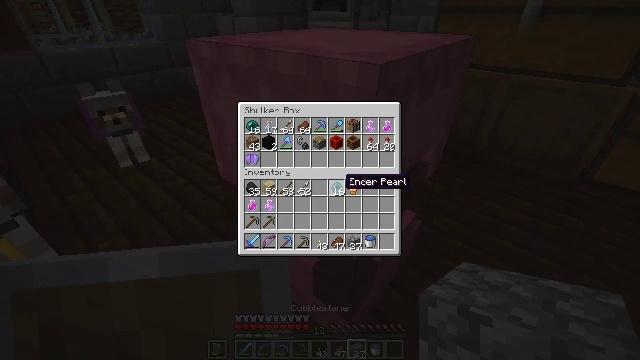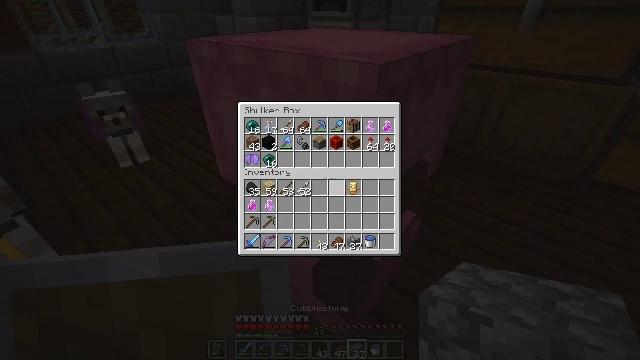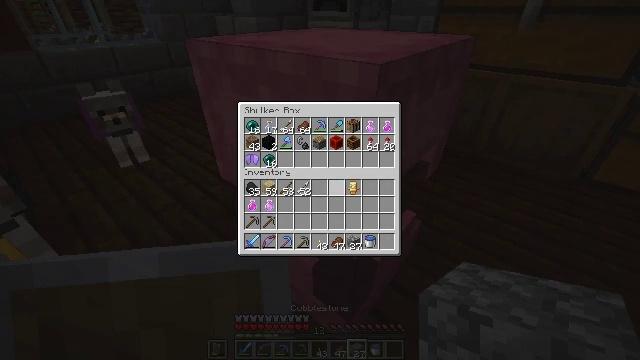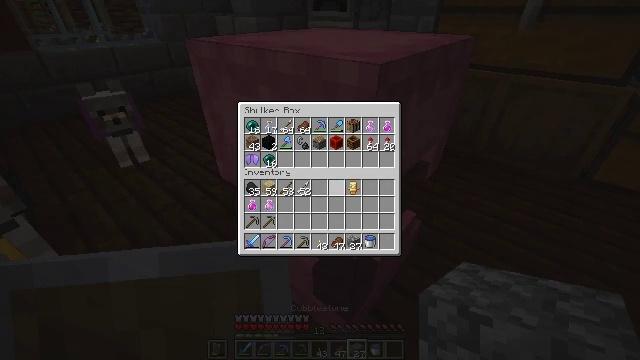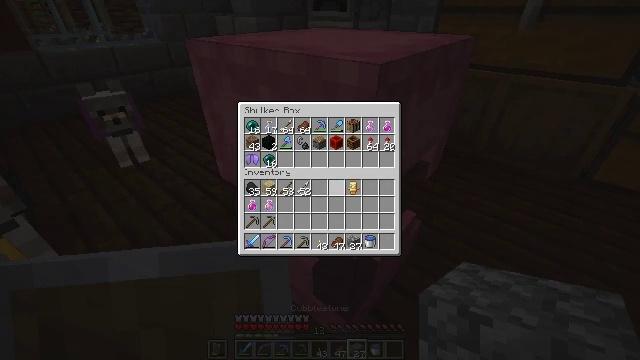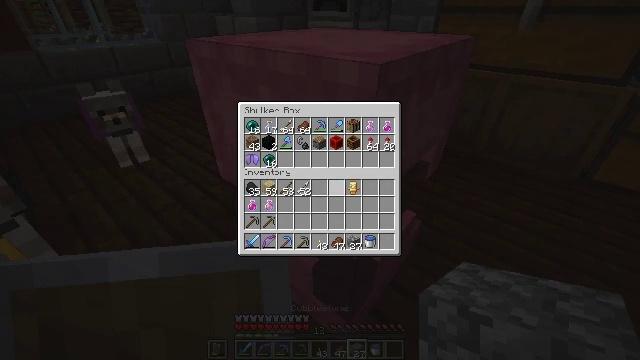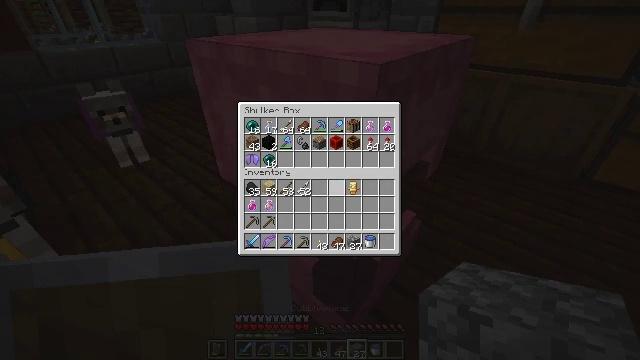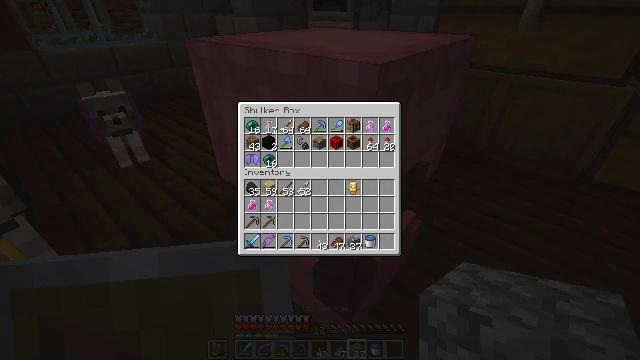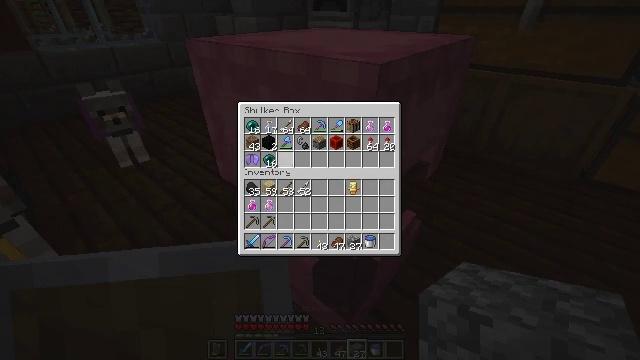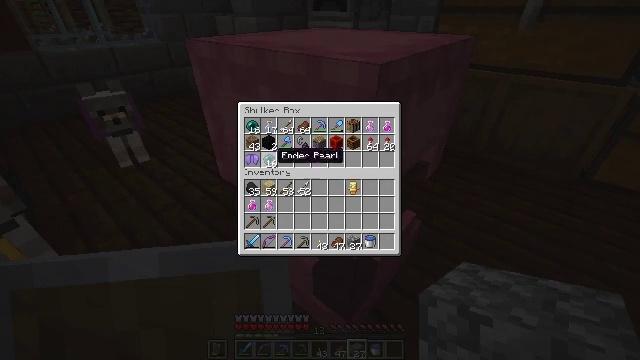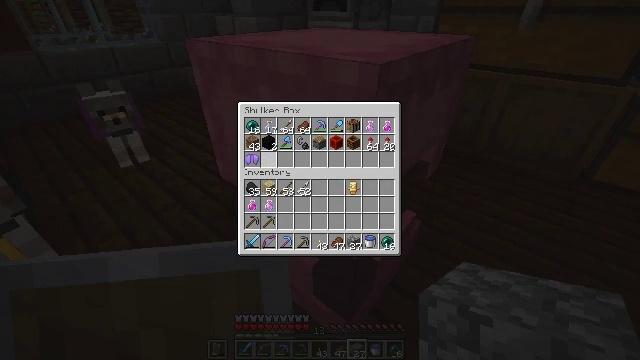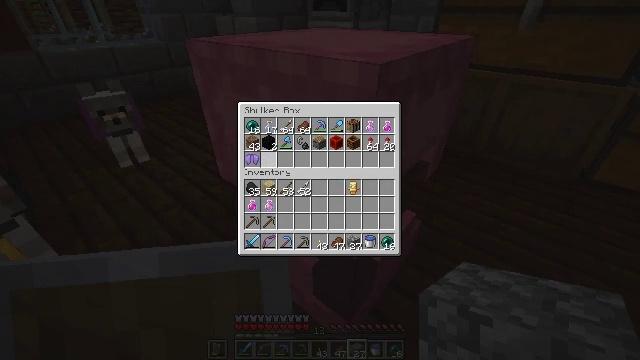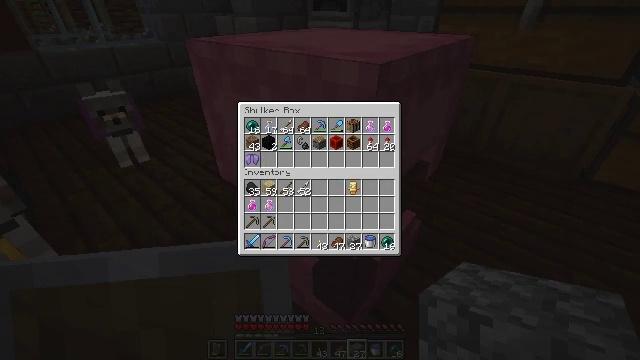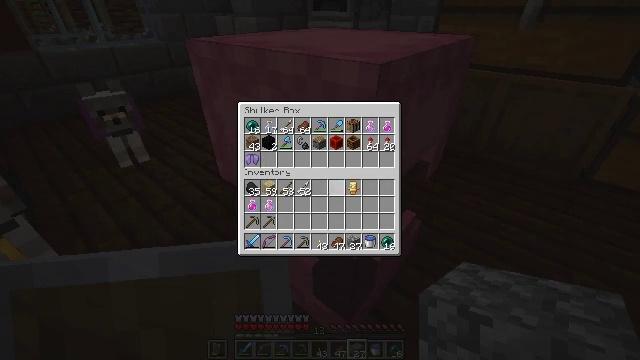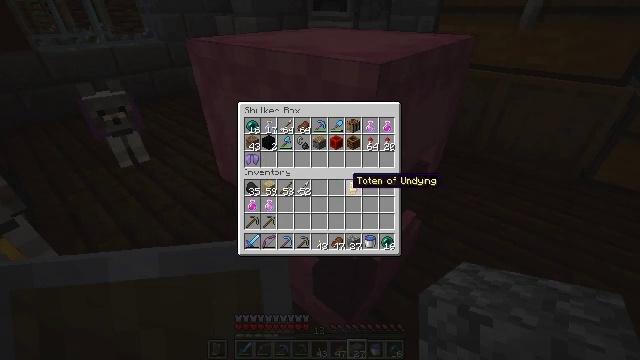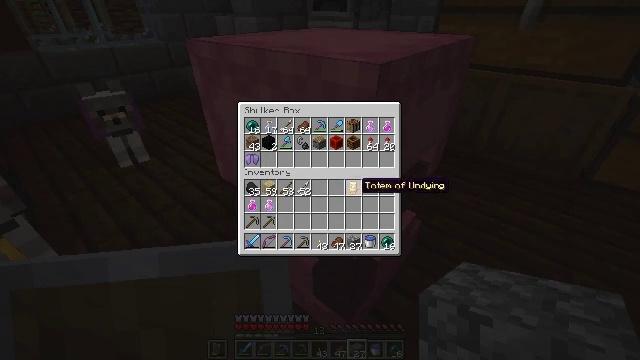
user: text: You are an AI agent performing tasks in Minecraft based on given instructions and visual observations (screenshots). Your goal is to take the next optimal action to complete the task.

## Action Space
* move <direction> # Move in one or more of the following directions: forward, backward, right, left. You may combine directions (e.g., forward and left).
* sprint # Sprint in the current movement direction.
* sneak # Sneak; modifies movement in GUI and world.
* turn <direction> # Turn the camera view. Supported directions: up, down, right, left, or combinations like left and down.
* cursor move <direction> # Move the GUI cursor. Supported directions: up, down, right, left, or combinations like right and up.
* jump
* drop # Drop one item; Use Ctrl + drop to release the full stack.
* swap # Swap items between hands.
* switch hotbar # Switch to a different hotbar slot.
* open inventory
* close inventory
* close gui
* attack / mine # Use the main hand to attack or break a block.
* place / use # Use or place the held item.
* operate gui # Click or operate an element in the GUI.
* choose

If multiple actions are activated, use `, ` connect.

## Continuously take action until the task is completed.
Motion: motion action
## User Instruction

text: Pick up the pink shulker box.
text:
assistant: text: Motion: sneak, operate gui
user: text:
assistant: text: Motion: sneak, operate gui
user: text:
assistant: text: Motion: sneak
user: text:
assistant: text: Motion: sneak
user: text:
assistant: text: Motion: no_op
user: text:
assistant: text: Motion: no_op
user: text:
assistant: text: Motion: cursor move left and up
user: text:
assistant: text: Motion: sneak, cursor move left and up
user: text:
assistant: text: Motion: sneak, cursor move left
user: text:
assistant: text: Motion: sneak, operate gui
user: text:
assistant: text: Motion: sneak, operate gui
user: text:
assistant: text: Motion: sneak, cursor move right and down
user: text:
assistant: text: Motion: cursor move right
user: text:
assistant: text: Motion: cursor move right and down
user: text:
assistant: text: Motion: cursor move right
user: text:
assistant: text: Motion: sneak, cursor move right and down
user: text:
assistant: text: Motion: sneak, cursor move down
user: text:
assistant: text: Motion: sneak
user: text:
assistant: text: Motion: sneak
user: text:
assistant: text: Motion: operate gui
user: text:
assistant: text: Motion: operate gui
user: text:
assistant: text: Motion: cursor move left and up
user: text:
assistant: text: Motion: cursor move left and up
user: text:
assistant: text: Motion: cursor move left and up
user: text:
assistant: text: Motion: cursor move up
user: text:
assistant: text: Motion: cursor move down
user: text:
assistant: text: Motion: cursor move down
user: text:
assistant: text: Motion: no_op
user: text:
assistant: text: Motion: no_op
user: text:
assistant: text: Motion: cursor move down